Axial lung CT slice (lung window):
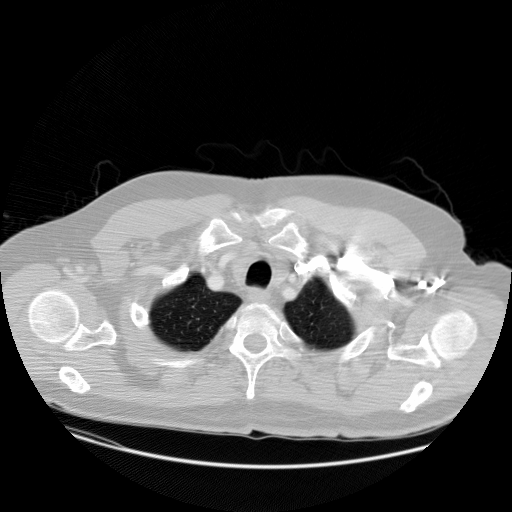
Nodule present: no